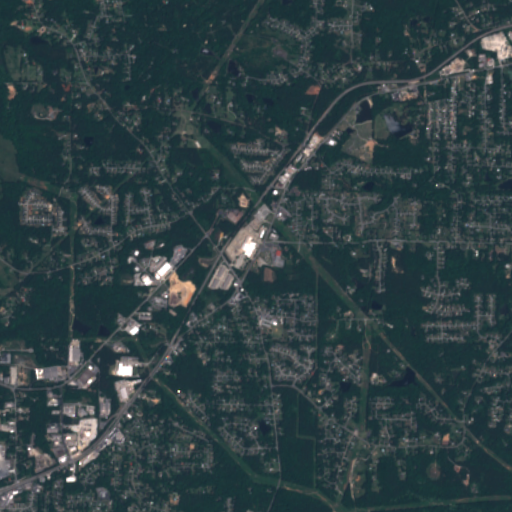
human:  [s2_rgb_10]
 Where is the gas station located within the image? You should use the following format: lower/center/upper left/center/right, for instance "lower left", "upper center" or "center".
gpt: The gas station is located in the center of the image.
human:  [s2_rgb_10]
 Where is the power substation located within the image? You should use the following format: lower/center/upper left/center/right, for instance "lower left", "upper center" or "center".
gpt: The power substation is located in the center of the image.
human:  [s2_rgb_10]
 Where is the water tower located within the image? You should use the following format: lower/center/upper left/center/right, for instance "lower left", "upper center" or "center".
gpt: The water tower is located in the center of the image.
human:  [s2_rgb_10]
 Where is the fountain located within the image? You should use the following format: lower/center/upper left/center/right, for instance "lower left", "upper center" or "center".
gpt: The fountain is located in the upper right of the image.
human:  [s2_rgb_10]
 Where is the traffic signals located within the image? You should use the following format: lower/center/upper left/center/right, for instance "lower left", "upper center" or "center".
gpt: The traffic signals is located in the center of the image.
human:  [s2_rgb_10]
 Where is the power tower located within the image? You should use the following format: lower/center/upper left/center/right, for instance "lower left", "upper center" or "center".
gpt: There is no power tower in the image.